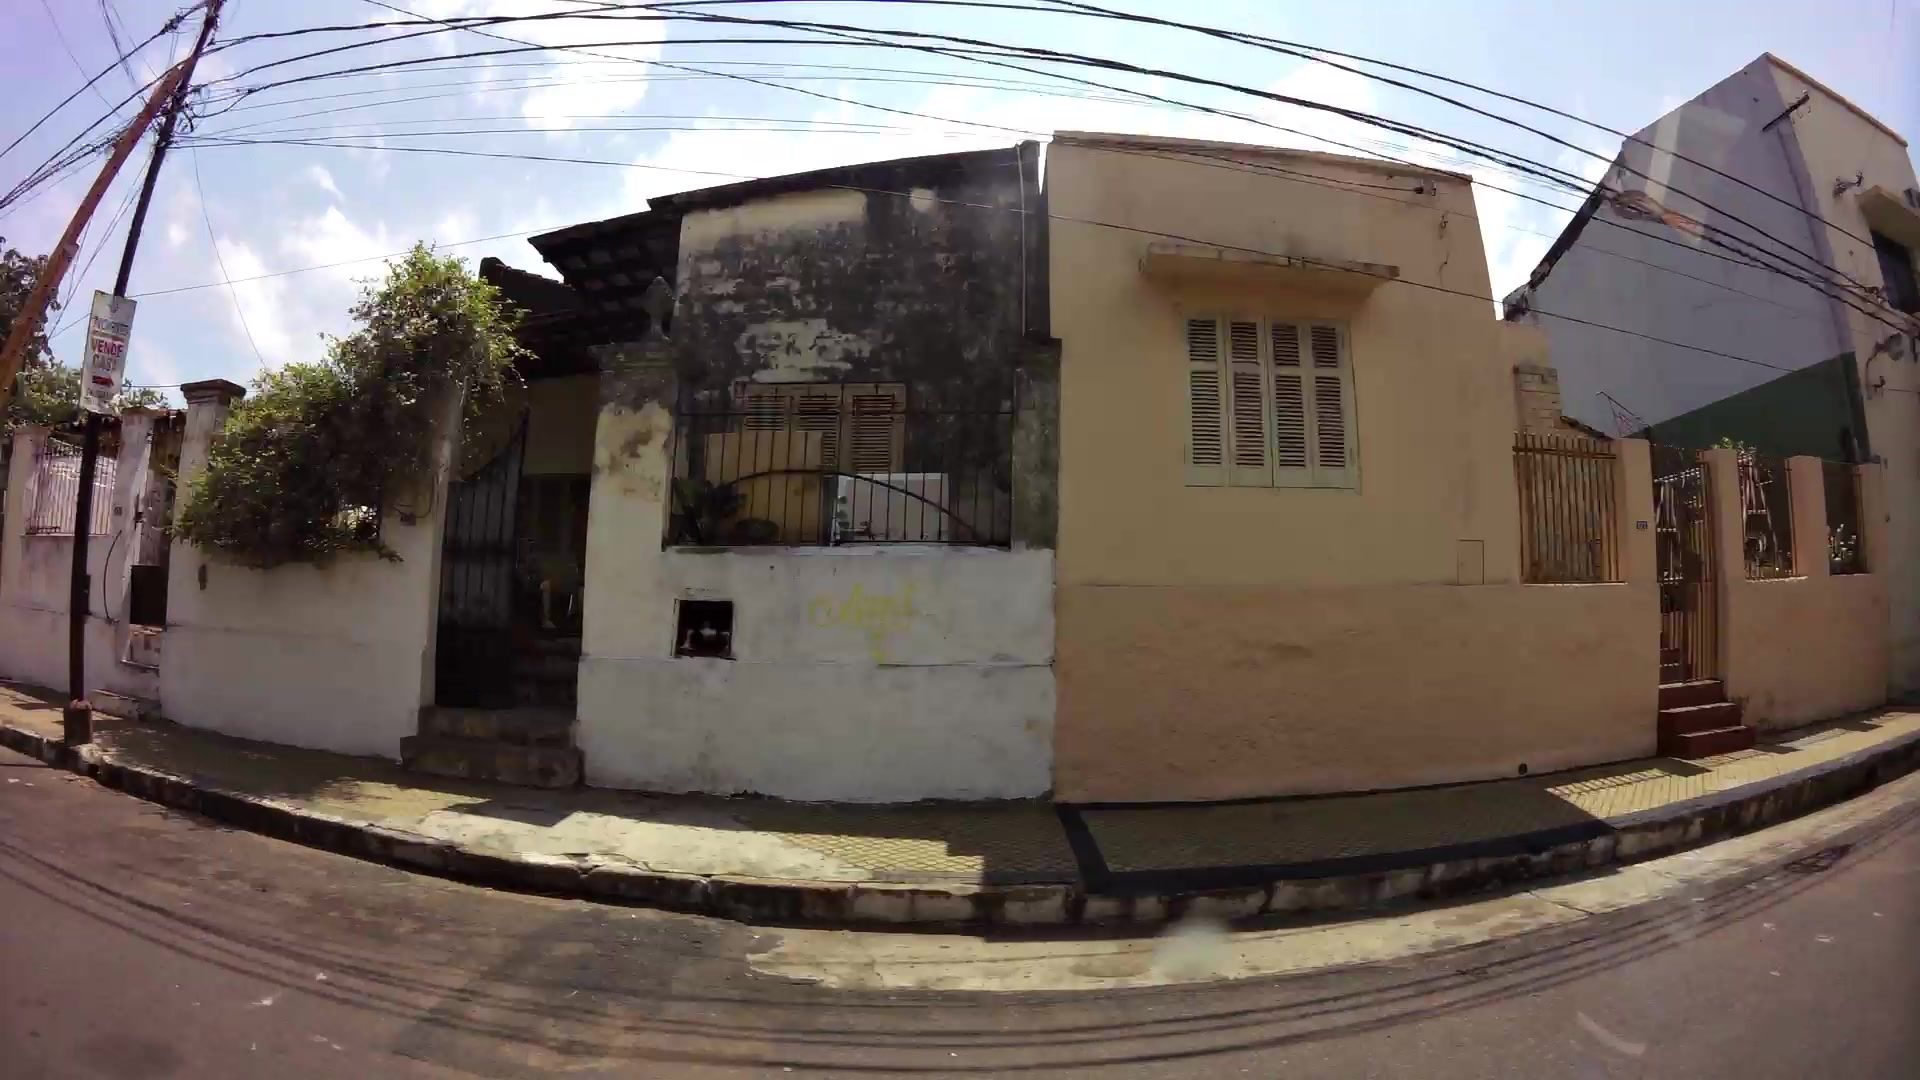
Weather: snowy
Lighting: day
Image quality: good
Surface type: driving surface
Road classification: residential
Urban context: urban centre
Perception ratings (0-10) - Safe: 4.24, Lively: 6.19, Beautiful: 0.69, Boring: 3.4, Depressing: 9.04, Wealthy: 1.44